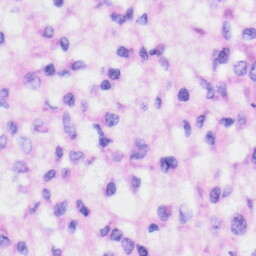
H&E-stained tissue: Liver